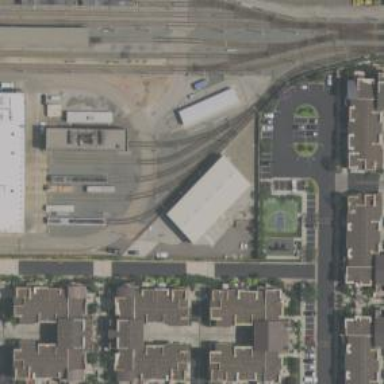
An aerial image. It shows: Light rail service yard with electrified contact lines.